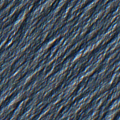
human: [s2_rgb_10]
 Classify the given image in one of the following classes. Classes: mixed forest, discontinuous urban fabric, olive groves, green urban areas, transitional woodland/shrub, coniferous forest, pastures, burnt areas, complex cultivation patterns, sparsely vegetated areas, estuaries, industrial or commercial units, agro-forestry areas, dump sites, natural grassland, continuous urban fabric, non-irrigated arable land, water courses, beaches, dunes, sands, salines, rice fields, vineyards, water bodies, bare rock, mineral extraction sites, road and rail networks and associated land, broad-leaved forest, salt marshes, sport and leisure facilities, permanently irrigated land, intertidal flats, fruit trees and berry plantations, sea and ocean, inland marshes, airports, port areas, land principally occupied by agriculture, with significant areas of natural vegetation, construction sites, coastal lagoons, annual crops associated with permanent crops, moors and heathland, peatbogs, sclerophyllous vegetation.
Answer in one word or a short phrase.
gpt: continuous urban fabric